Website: home-depot
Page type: customer-info-address
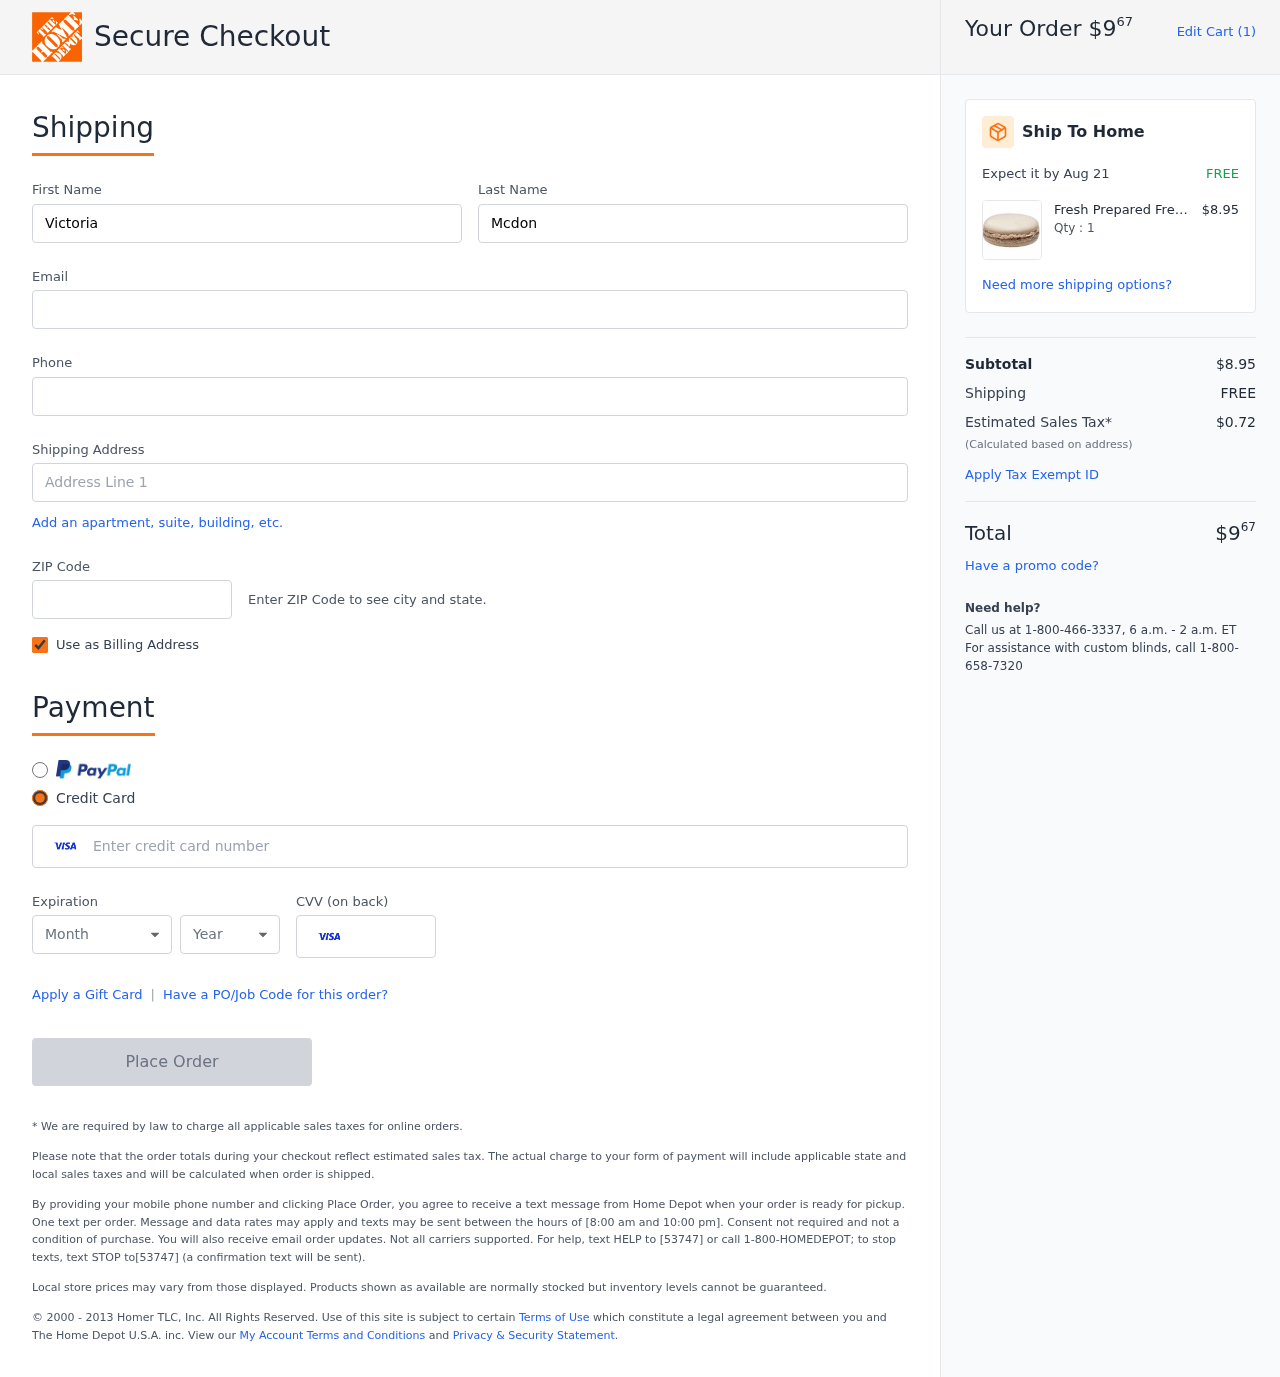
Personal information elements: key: PII_CARD_CVV
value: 730
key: PII_CARD_EXPIRY_MONTH
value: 12
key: PII_CARD_EXPIRY_YEAR
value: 26
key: PII_CARD_NUMBER
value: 4972 8846 8840 8973
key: PII_EMAIL
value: vmcdonald@hotmail.com
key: PII_FIRSTNAME
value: Victoria
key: PII_LASTNAME
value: Mcdonald
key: PII_PHONE
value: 8516652582
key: PII_POSTCODE
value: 70012
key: PII_STREET
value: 113 Gina Park
Product elements: key: PRODUCT1_BRAND
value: Fresh Prepared
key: PRODUCT1_NAME
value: Fresh Prepared, Macaron, Salted Caramel, 1.9 Oz (3 count)
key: PRODUCT1_PRICE
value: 8.95
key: PRODUCT1_QUANTITY
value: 1
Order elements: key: ORDER_TOTAL
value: $967
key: ORDER_NUM_ITEMS
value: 1
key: ORDER_DELIVERY_DATE
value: Aug 21
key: ORDER_SUBTOTAL
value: $8.95
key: ORDER_SHIPPING_COST
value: FREE
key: ORDER_TAX
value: $0.72